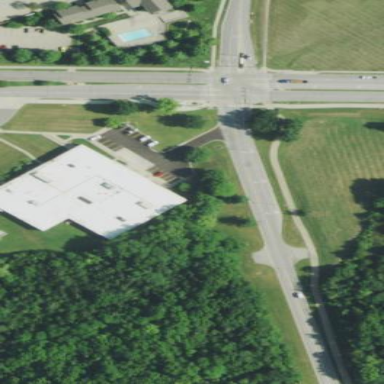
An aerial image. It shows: Police building.